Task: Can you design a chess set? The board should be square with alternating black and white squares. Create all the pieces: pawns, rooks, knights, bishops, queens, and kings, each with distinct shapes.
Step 4957:
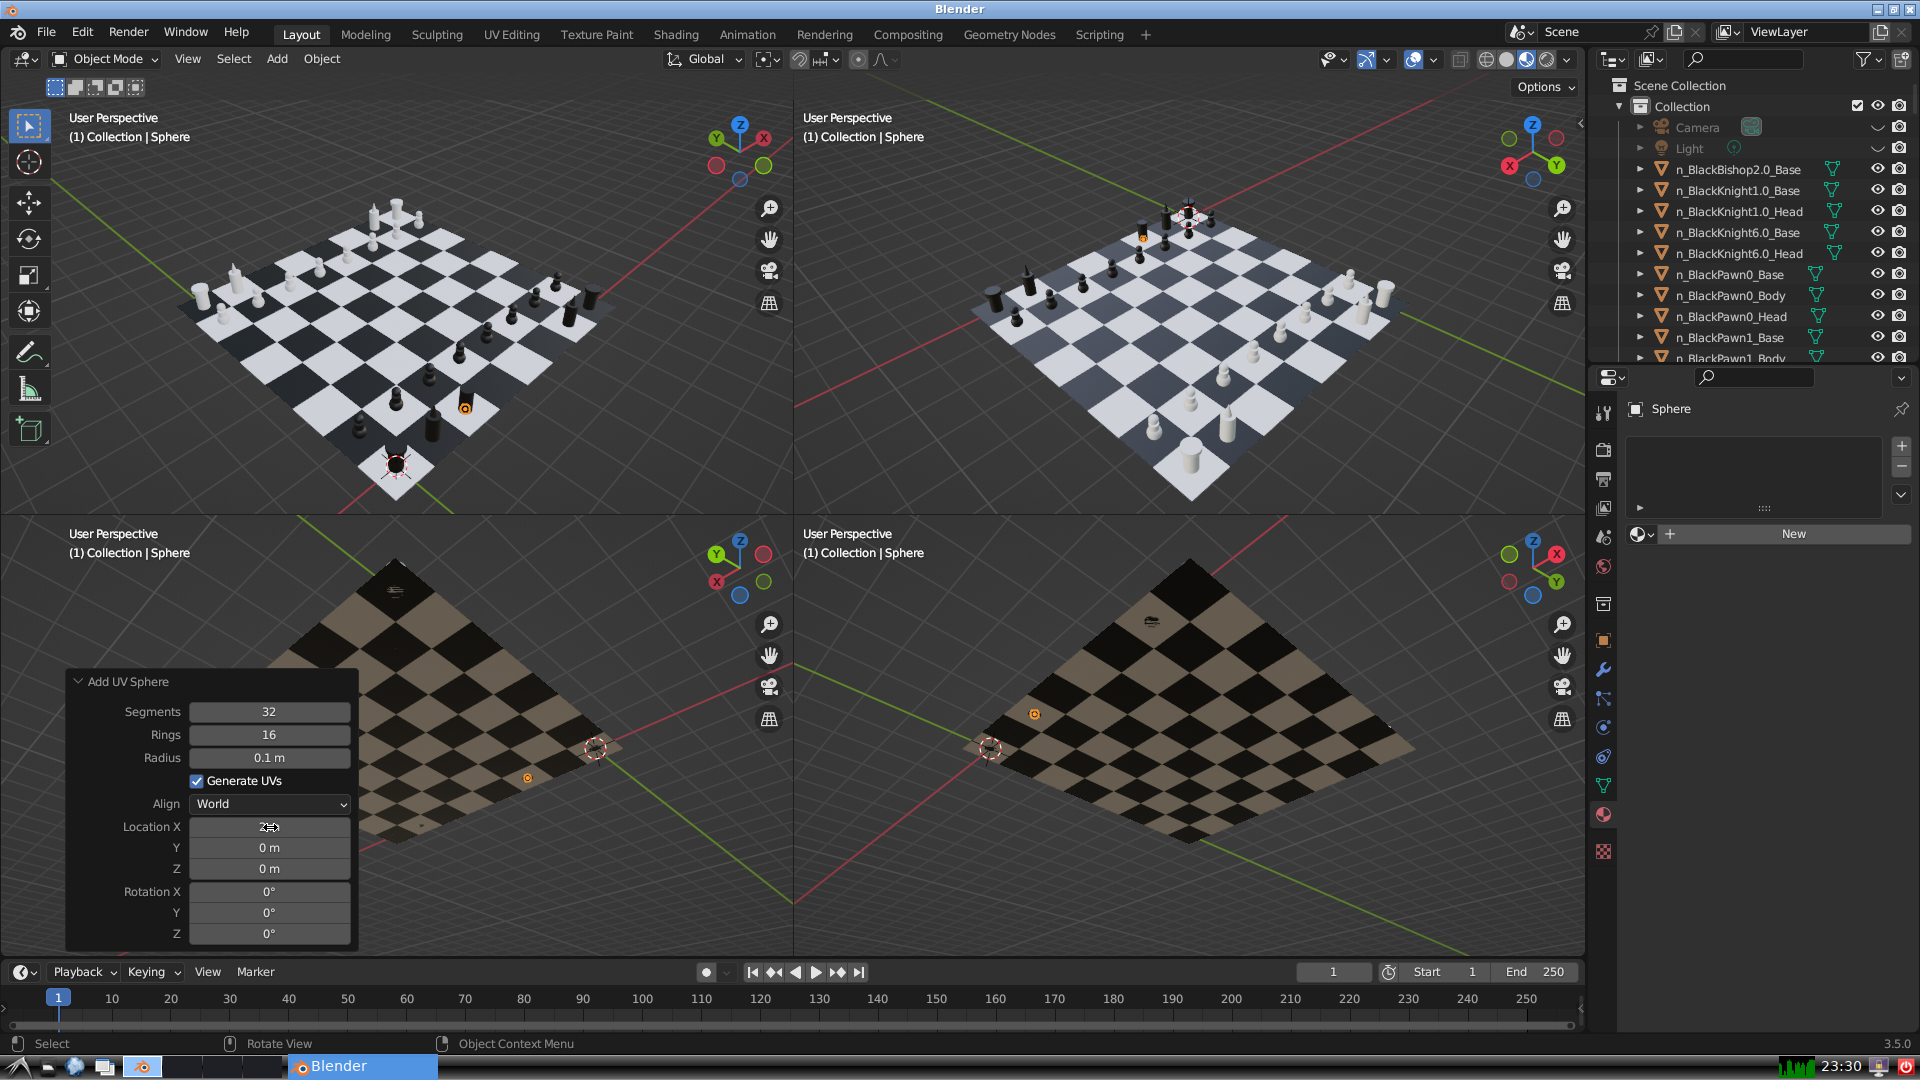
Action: {"mouse_move": [270, 849]}